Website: crate-barrel
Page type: delivery-shipping
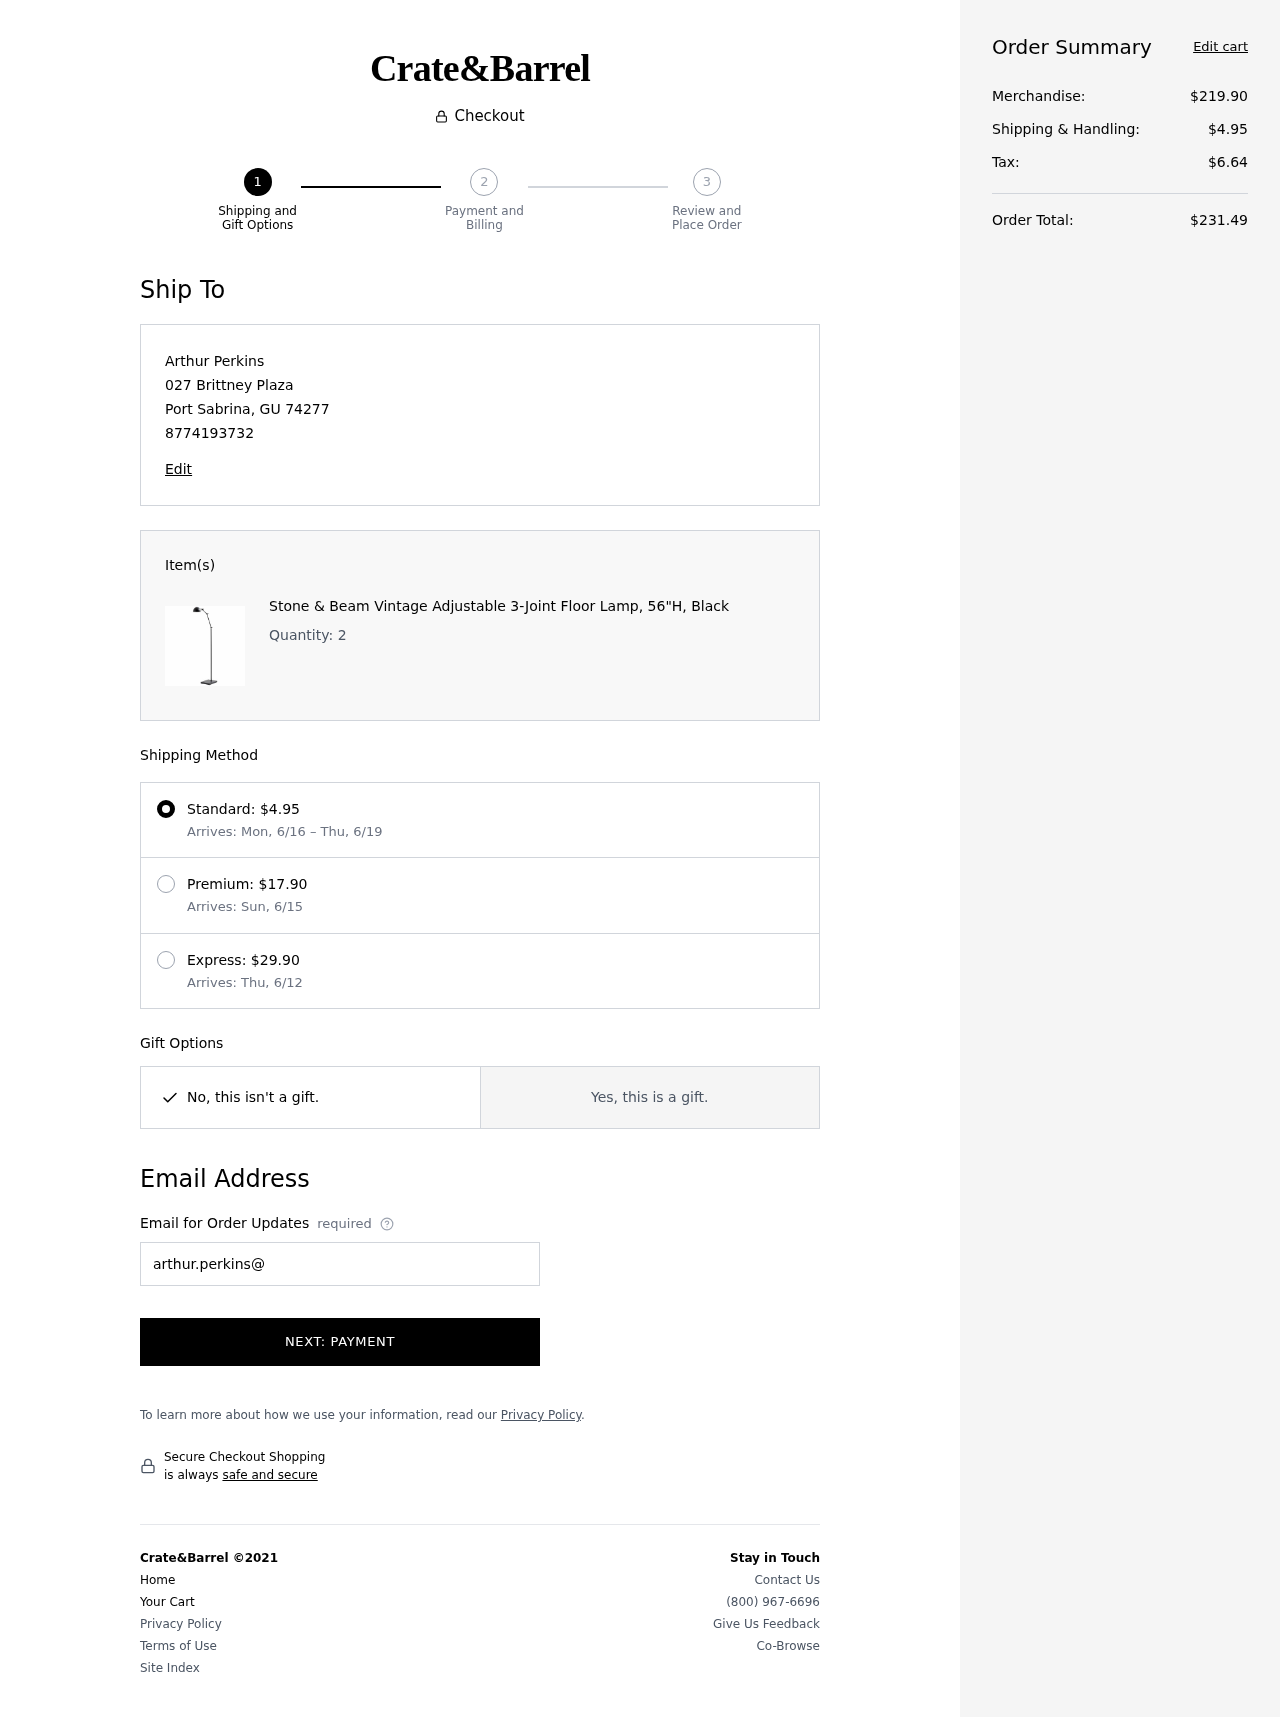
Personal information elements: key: PII_CITY
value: Port Sabrina
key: PII_EMAIL
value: arthur.perkins@hotmail.com
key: PII_FULLNAME
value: Arthur Perkins
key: PII_PHONE
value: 8774193732
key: PII_POSTCODE
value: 74277
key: PII_STATE_ABBR
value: GU
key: PII_STREET
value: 027 Brittney Plaza
Product elements: key: PRODUCT1_NAME
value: Stone & Beam Vintage Adjustable 3-Joint Floor Lamp, 56"H, Black
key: PRODUCT1_QUANTITY
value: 2
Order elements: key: ORDER_SHIPPING_COST
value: $4.95
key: ORDER_SHIPPING_DATE
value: Mon, 6/16
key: ORDER_DELIVERY_DATE
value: Thu, 6/19
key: ORDER_SHIPPING_COST2
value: $17.90
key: ORDER_DELIVERY_DATE2
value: Arrives: Sun, 6/15
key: ORDER_SHIPPING_COST3
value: $29.90
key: ORDER_DELIVERY_DATE3
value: Arrives: Thu, 6/12
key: ORDER_SUBTOTAL
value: $219.90
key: ORDER_TAX
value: $6.64
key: ORDER_TOTAL
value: $231.49